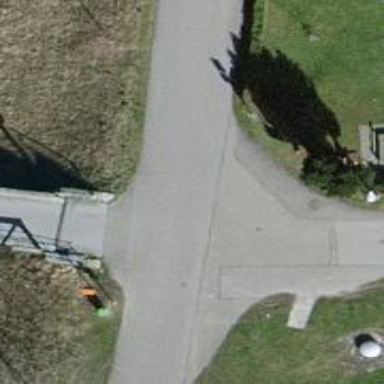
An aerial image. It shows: Asphalt path.